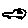
Label: car